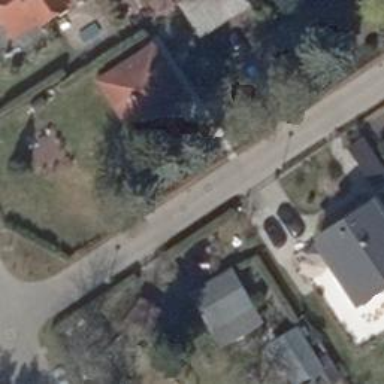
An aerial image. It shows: Footway.